Question: Count the number of objects in the diagram.
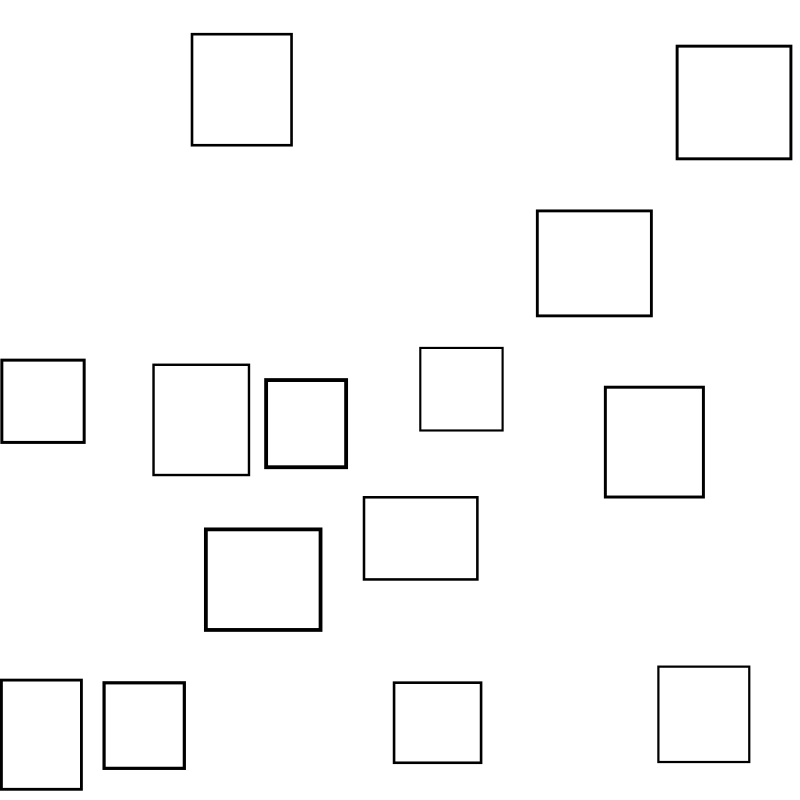
Answer: 14